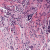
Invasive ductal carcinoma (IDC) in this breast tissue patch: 1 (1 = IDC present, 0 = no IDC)